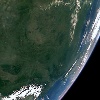
Label: land